Question: I have written an Analyzer that correctly detects uninstantiated collections. Now I'm writing the appropriate CodeFixProvider that will give the option to instantiate it.
When I execute my code and look at the provided fix, it would simply remove the identifier and only keep the type. Where did I go wrong in my approach?

'''
public async Task<IEnumerable<CodeAction>> GetFixesAsync(Document document, TextSpan span, IEnumerable<Diagnostic> diagnostics, CancellationToken cancellationToken)
{
var root = await document.GetSyntaxRootAsync(cancellationToken);
var token = root.FindToken(span.Start);
document.TryGetSemanticModel(out var semanticModel);
var statement = token.Parent.Parent as VariableDeclarationSyntax;
// Construct variable declaration
var declarator = new SeparatedSyntaxList<VariableDeclaratorSyntax>();
var identifier = statement.Variables[0].Identifier;
var newType = semanticModel.GetTypeInfo(statement.Type).Type;
var newObject = SyntaxFactory.ObjectCreationExpression(type: SyntaxFactory.ParseTypeName(newType.Name));
var equalsClause = SyntaxFactory.EqualsValueClause(newObject);
declarator.Add(SyntaxFactory.VariableDeclarator(identifier, null, equalsClause));
var newStatement = SyntaxFactory.VariableDeclaration(statement.Type, declarator);
var newRoot = root.ReplaceNode(statement, newStatement);
return new[]
{
CodeAction.Create("Instantiate collection variable", document.WithSyntaxRoot(newRoot))
};
}
'''
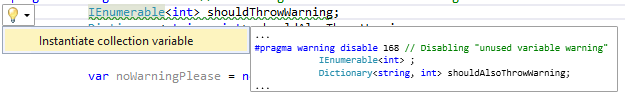
Answer: You have to remember that all types in Roslyn are immutable. That means that even operations like 'Add()' don't actually modify the object they're called on, they return the modified object.
This means that after 'Add()', you have to work with the returned value, not the original object.
If you modify your code to the following, it will work:
'''
declarator = declarator.Add(SyntaxFactory.VariableDeclarator(identifier, null, equalsClause));
'''